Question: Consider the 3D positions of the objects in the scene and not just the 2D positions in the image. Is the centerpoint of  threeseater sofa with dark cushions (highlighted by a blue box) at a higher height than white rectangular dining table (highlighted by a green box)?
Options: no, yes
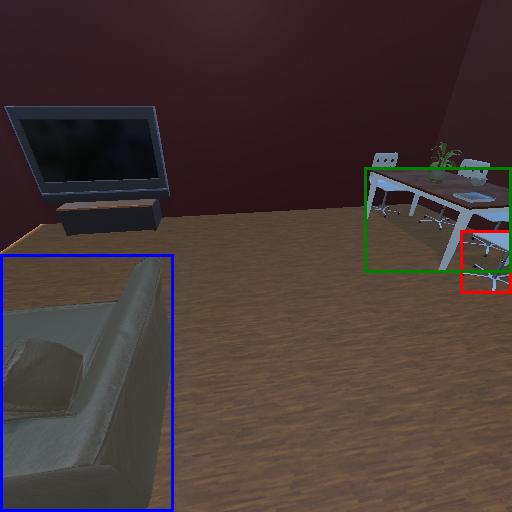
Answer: no